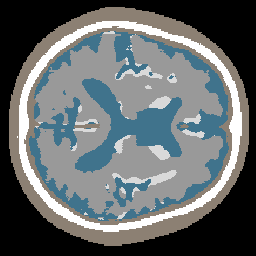
Label: no_lesion